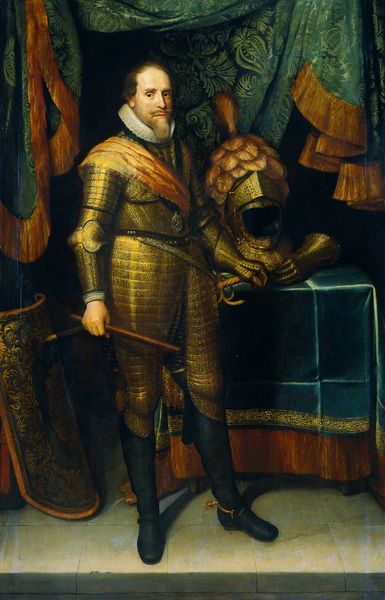
Titel: Maurice (1567-1625), Prince of Orange
Künstler: Michiel Jansz. van Miereveld
Standort: Amsterdam
Institution: Rijksmuseum
Schlagwörter: blau, dunkel, gemälde, hand, mann, rubens, schatten, grün, handschuh, handschuhe, hell, licht, marmor, nase, orange, raum, schwarz, tisch, weiss, rot, tuch, muster, bart, band, falten, federn, kragen, samt, sockel, stehen, stein, bild, portrait, porträt, tischdecke, vorhang, boden, fransen, gold, stehend, saum, bühne, potrait, schuppen, stock, federbusch, schärpe, lächeln, ecke, stab, schwer, farbe, linien, beleuchtung, krieg, treppe, blue, curtain, curtains, fringe, oil, red, soldier, sword, white, black, bordüre, collar, dark, face, golden, green, nose, old, painting, room, table, wall, yellow, glanz, glatze, ornamente, draperie, tapestry, metall, brown, floor, stufe, bronze, kante, eisen, schild, panzer, offen, blind, ringe, fliesen, schwert, soldat, schiller, adeliger, helm, scherpe, stiefel, herrscher, krause, ritter, fürst, rüstung, wallenstein, harnisch, dunke, quader, glove, man, leder, krieger, ear, baldachin, ritterrüstung, armor, armour, drapes, eyes, feldherr, helmet, knight, male, metal, sash, suit, visier, adliger, light, heerführer, absatz, dreißig jähriger krieg, fanfare, glaubenskrieg, gliedder, her, herrscherproträt, kaarkranz, karl, kreig, kriegerisch, marmorboden, militärs, quadersteine, samtdecke, samtvorhang, sporen, sporren, stiefeö, tröte, color, shadow, mouth, silk, beard, boots, drape, person, human, cheeks, vertical, art, boot, vorgang, cloth, fingers, shield, lips, pale, stare, tablecloth, kettenhemd, stick, forehead, standing, lord, mustache, ruff, european, wealthy, sheild, tassles, gladiator, baton, brows, medival, highlight, spurs, plume, gauntlet, brocade, sheen, hilt, gold armour, silk brocade